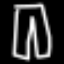
Label: pants